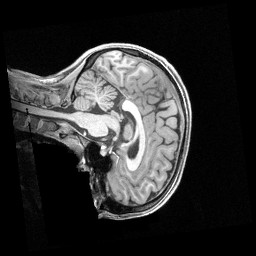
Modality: T1w
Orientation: sagittal
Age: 22
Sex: female
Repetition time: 2.4 s
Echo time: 0.00222 s